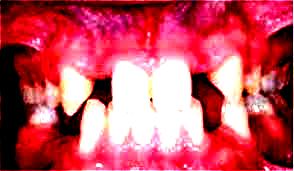
Condition: hypodontia